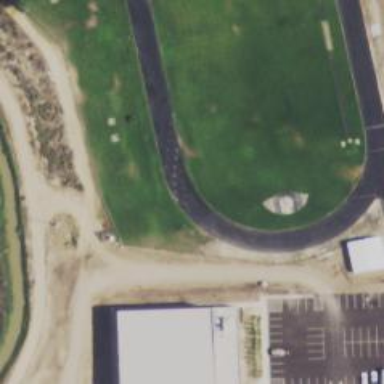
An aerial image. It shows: Track in leisure land.